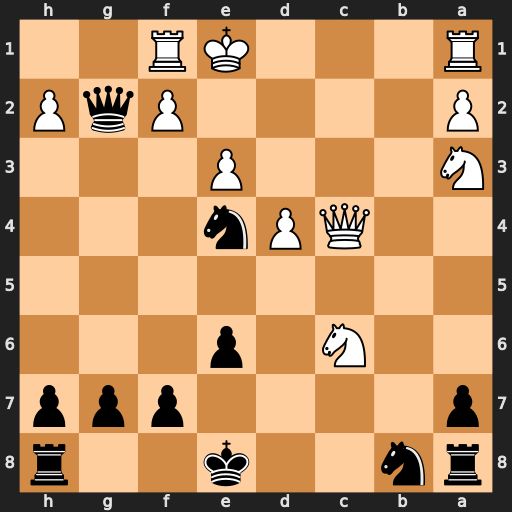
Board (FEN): rn2k2r/p4ppp/2N1p3/8/2QPn3/N3P3/P4PqP/R3KR2
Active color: b
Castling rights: Qkq
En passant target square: -
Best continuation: Nd6 Qc5 Qxc6